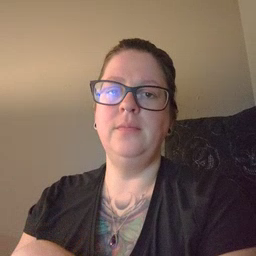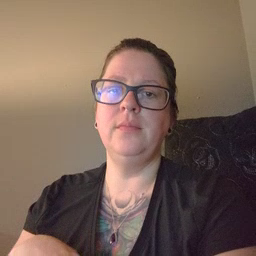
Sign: pool